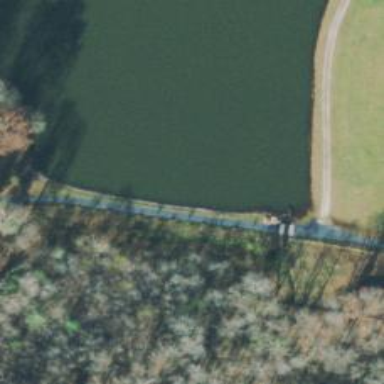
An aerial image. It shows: Dam along waterway.